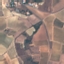
Land use / land cover: PermanentCrop